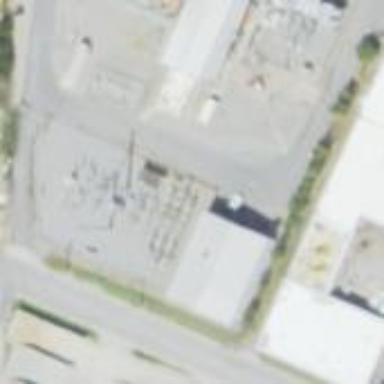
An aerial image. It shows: Substation for switching power equipment surrounded by fence.